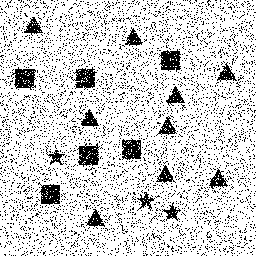
Squares: 6
Triangles: 9
Stars: 3
Total shapes: 18